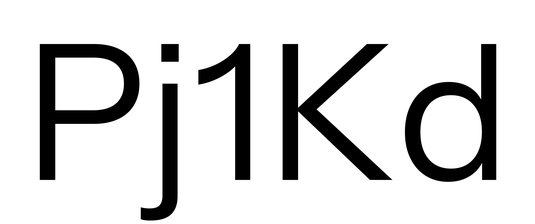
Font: InstrumentSans_Regular